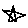
Label: star